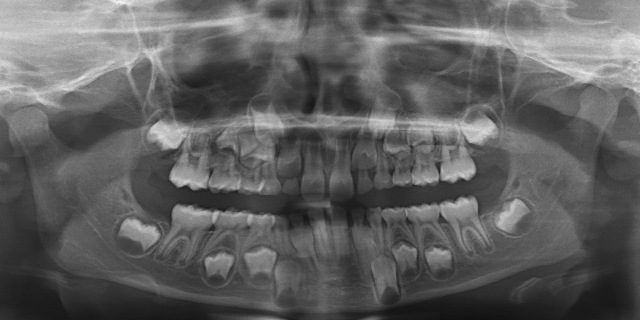
child